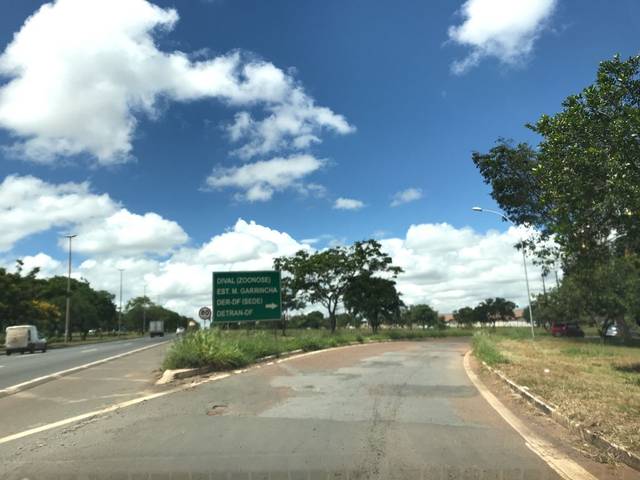
Region: Brazil
Coordinates: -15.758, -47.928